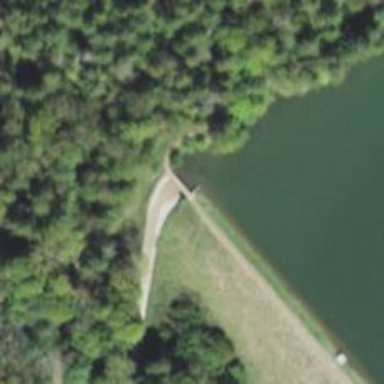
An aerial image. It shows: Dam across waterway.